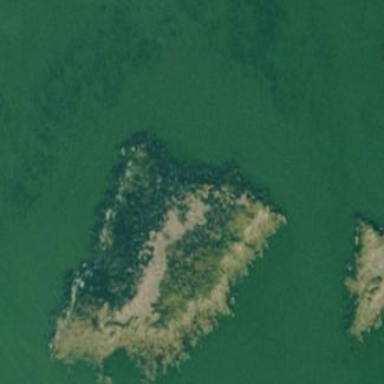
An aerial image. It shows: Islet.